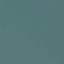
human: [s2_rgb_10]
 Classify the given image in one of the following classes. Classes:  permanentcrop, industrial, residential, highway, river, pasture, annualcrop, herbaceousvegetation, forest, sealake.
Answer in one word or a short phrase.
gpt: SeaLake